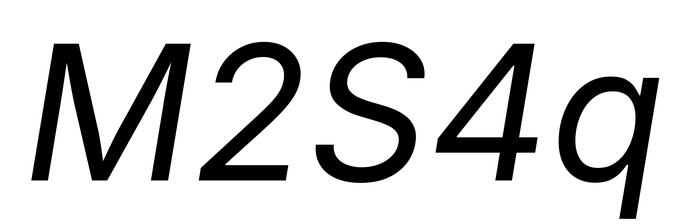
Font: Inter-Italic_Italic